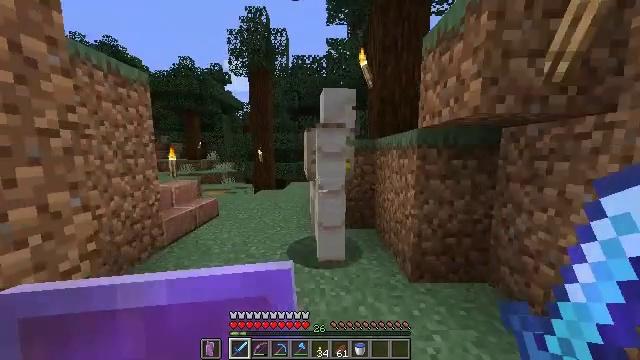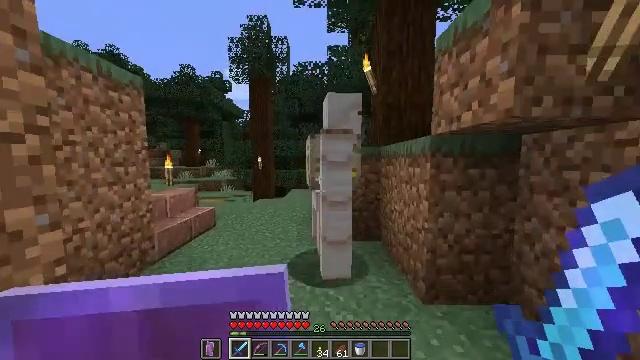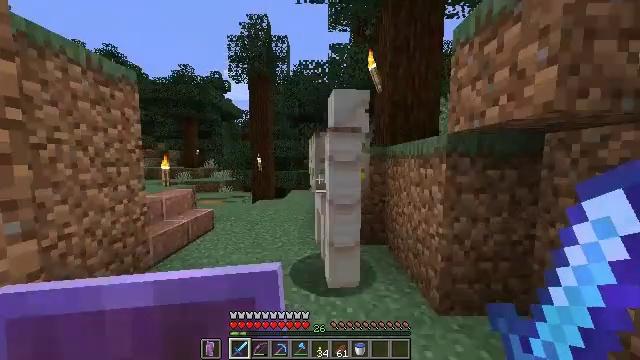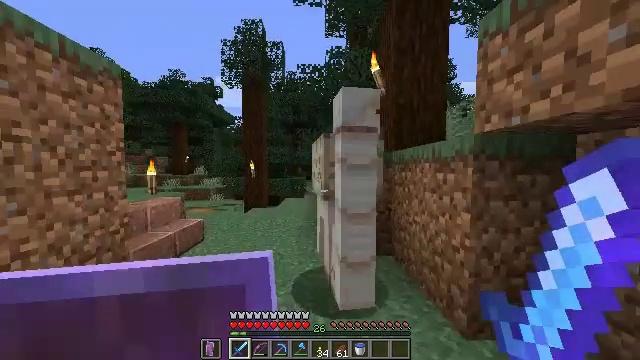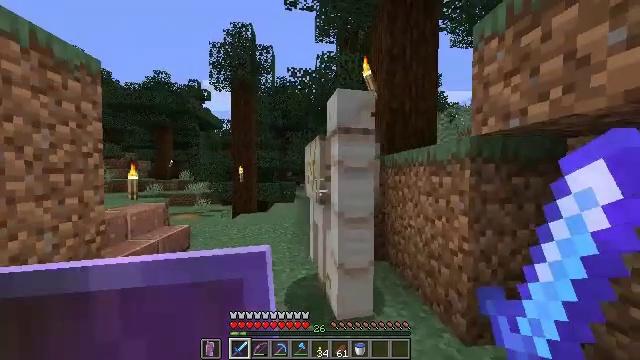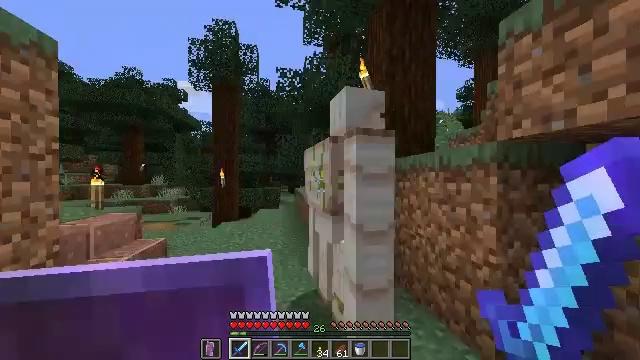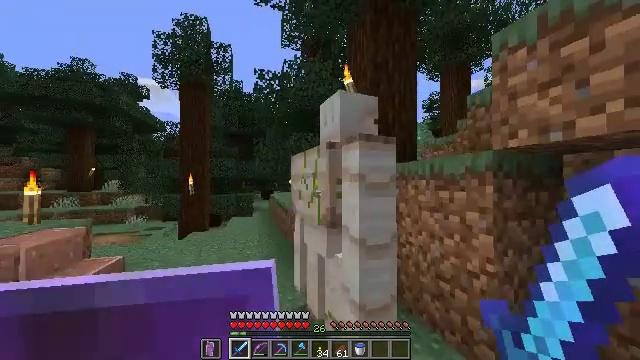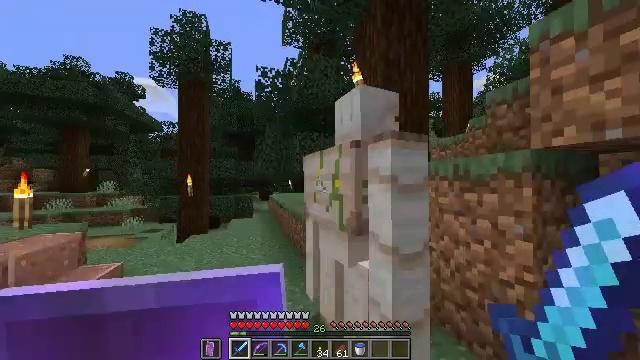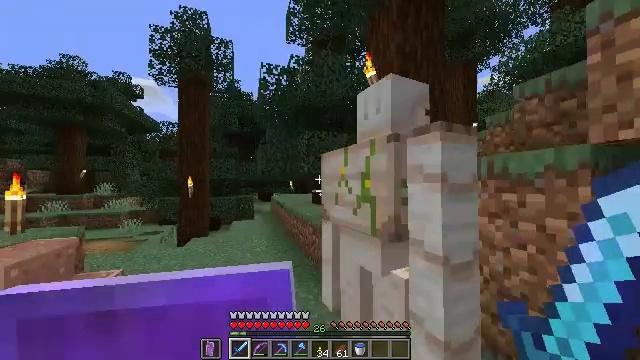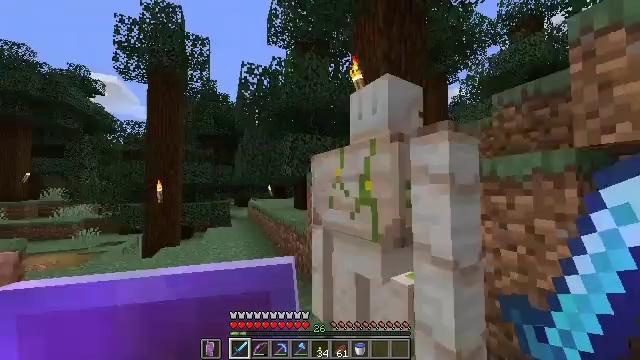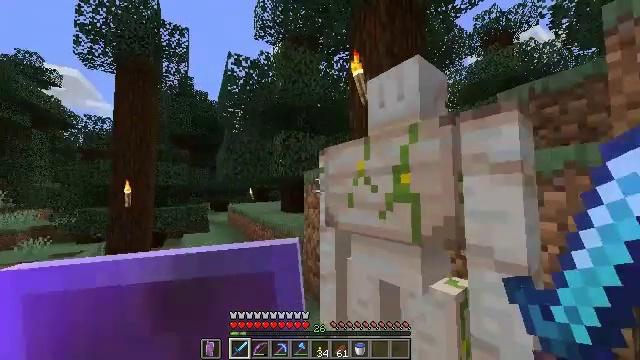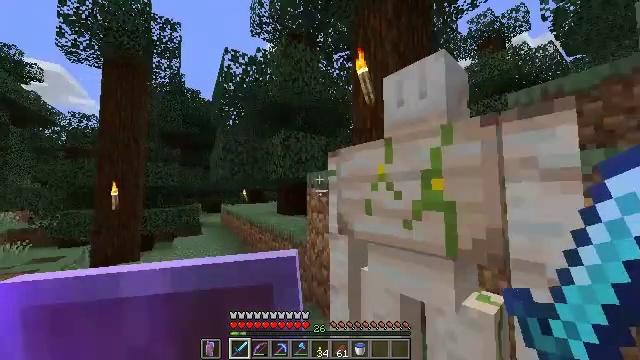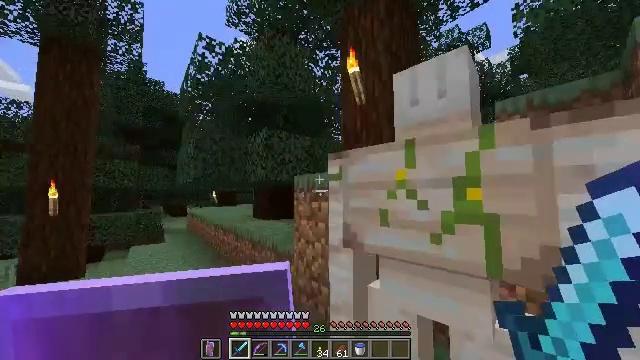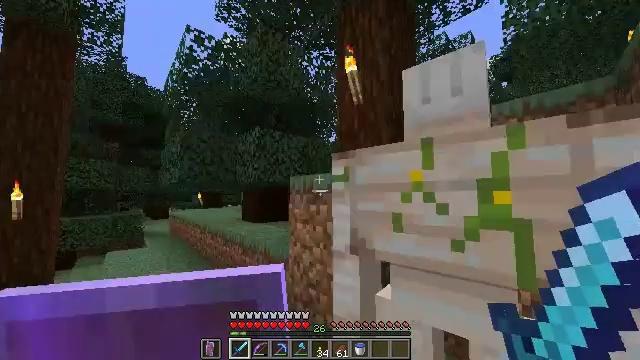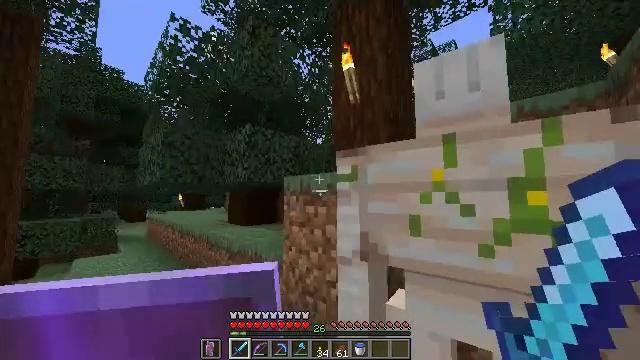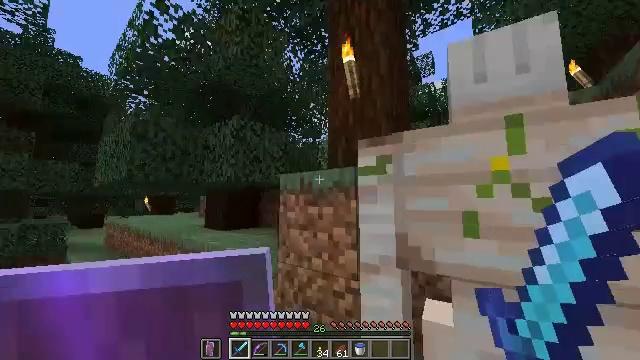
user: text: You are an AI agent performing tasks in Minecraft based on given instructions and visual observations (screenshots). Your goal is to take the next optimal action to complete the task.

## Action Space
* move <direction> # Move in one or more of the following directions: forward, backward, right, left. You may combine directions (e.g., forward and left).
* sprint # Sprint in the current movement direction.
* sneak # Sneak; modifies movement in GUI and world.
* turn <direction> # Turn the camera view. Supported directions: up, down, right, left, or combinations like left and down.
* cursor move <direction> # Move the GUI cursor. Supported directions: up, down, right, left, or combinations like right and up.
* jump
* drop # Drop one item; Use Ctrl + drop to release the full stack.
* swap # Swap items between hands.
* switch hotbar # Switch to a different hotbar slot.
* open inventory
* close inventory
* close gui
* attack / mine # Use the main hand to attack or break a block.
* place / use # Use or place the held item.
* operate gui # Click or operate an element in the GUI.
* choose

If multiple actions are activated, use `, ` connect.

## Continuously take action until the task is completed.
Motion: motion action
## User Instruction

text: Mine grass block from the ground.
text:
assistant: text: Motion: move forward and move left, turn up
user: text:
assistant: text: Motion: move forward and move left
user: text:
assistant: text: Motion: move forward and move left, turn right and up
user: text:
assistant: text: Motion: move forward and move left, turn right and up
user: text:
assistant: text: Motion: move forward and move left, turn right and up
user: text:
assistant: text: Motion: move forward and move left, turn right and up
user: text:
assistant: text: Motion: move forward and move left
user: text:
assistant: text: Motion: move forward and move left
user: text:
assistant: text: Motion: move forward and move left, turn right and up
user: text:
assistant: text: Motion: move forward and move left, turn right
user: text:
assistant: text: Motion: move forward and move left, turn right
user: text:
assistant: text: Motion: move forward and move left, turn right
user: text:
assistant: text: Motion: move forward and move left, turn right
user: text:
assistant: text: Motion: move forward and move left, turn right
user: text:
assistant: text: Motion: move forward and move left, turn right
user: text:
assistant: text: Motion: move forward and move left, turn right and up
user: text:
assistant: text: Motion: move forward and move left, turn right
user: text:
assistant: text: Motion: move forward and move left, turn right
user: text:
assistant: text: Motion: move forward and move left, turn right and down
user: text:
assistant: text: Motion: move forward and move left, turn right and down
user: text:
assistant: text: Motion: move forward and move left, turn right
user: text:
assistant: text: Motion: move left, turn right
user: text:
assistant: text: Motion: move left, turn right
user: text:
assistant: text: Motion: move back and move left, turn right
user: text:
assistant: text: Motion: move back and move left
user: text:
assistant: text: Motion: move back and move left
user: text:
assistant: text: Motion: move back
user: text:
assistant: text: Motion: move back
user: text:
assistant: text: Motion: move back and move right
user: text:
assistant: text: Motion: move back and move right